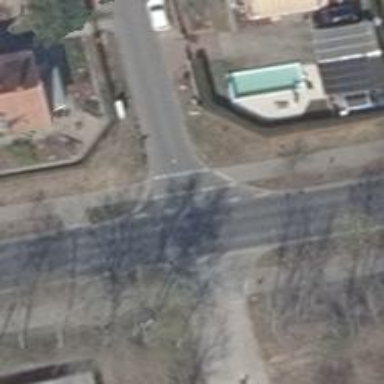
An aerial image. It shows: Road with "give way" sign.